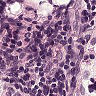
Metastatic tissue present: no